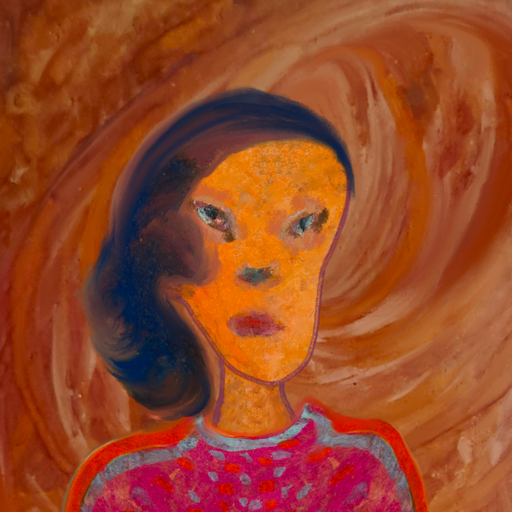
Background: Pious_Lady, Head And Neck Front: Hypocrite, Face Front: Boggyland, Bust: Sisters, Hair Front: Mother_And_Son_Son, Head Accessory: Blank, Second Necklace: Blank, Necklace: Blank, Baby: Blank